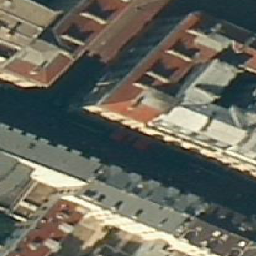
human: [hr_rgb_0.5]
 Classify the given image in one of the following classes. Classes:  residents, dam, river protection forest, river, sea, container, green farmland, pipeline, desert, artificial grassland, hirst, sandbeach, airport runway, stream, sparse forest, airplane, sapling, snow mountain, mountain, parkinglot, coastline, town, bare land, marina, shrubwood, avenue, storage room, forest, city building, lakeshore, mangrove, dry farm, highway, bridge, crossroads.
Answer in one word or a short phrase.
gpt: city building